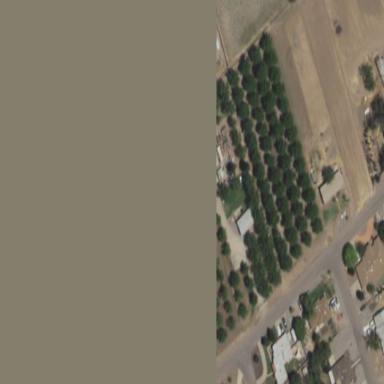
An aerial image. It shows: Orchard.